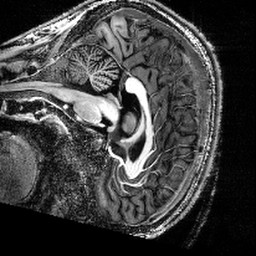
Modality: T1w
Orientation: sagittal
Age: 28
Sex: female
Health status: healthy
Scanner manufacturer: siemens
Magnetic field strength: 9.4 T
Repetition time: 6 s
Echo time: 0.0023 s